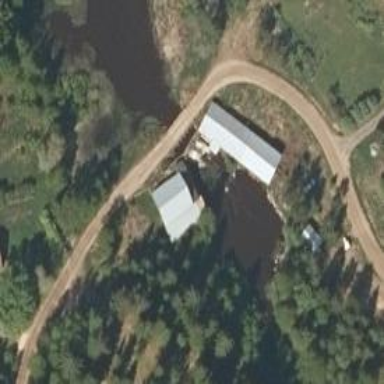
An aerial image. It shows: Watermill that is man-made.